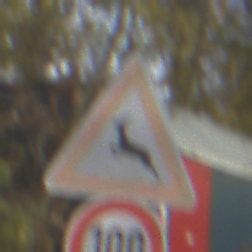
Verkehrszeichen: WildwechselRechts
Zusatzzeichen unten: Geschwindigkeit100
Umgebung: Outdoor, Urban
Tageszeit: MorningAfternoon
Wetter: PartlyCloudy
Licht: Natural
Jahreszeit: NotSpecified
Kontrast: MediumContrast